Question: I'm on the learning curve up the Silverlight trail. I'm a data-centric developer so I naturally picked up the ADO.NET Data Services client along the way. I'm scratching my head over a real-world scenario and can't seem to find any help in documentation, blogs etc.
I've got a complex Tutor entity with related entity sets for Addresses, PhoneNumbers, and EmailAddresses. I've also got a couple other sets like Subjects and Certifications. Along with all this come foreign keys to lookup tables for things like StatusCodes, AddressTypes (like Home, Business etc), EmailTypes and so on. All this is encapsulated in an edmx in my Model project. Here's a portion of the structure.

In Silverlight I've got a UserControl that is a data entry form for this tutor. I've created a DTO like object for the data binding to the client's TextBox controls. All's well till the user clicks Save.
The Save routine creates and adds a Tutor and Person objects and adds them to the DataServiceContext and links them properly. Where I'm running into trouble is that I have to add a related entity that's ALREADY stored in the context on the database such as code tables.
For example, the person may have multiple Subject specialties: Elementary Math, Elementary Science etc. The TutorSubjectSet has to relate to 3 other sets: Subject (e.g.. Math), SubjectLevel (e.g.. Elementary) and then to the Tutor. My DTO has a list of combined Subject_With_Level items that presents a sub-set of a true Cartesian selection (there's no such thing as Elementary (school) Calculus at least not where I went to school :-). That list shows up as a checkbox list on the UI. So, when the user clicks Save I pick up the checked items and I try to do a lookup on the combined Subject_With_Level.SubjectId and .SubjectLevelId values against the code tables that have those values.
This is where I'm lost. In a server-side function, I'd be OK because I can do those lookups in-line and get the entity immediately. In an Async situation, how do I get the related entities while I'm busy assembling the person graph? Doing an Async call in the middle of the Save process doesn't work.
I've tried various things: I tried making an ad-hoc replica of the SubjectLevel using the Subject_With_Level.SubjectLevelId and attaching that to the context as follows:
'''
public static SubjectLevel MakeFakeSubjectLevelFor(TutoringEntities ctx, Subject_With_Level subjectAndLevel)
{
var subjectLevel = new SubjectLevel()
{
SubjectLevelId = subjectAndLevel.SubjectLevelId,
Description = subjectAndLevel.SubjectLevel,
EffectiveDate = DateTime.Now,
EnteredBy = "",
EnteredDate = DateTime.Now,
Type = subjectAndLevel.SubjectLevel
};
try { ctx.AttachTo("SubjectLevelSet", subjectLevel); }
catch { //this tries to catch situations where the level (eg. Elementary) has already been created }
return subjectLevel;
}
'''
This approach works for situations where there are no duplicates (it also has the advantage that I don't have to do an additional call.) For example in Addresses, there will be only one Home address (I have a similar function: MakeAFakeAddressTypeFor()). You'll notice I have a try/catch that catches the error if the items is already inserted into the SubjectLevelSet. If the item has already been inserted and I hit that error, the returned subjectLevel is not attached to the context. I get an error since the item is not being tracked. However, I can't retrieve an existing subjectLevel without issuing an Async query against the SubjectLevelSet even if it's in my local context.
What I'd like to do is:
'''
var lev = ctx.SubjectLevelSet.Where(l => l.SubjectLevelId == subjectAndLevel.SubjectLevelId).FirstOrDefault();
if(lev == null )
lev = Helpers.MakeFakeSubjectLevelFor(ctx, subjectAndLevel);
'''
but I get: "Specified method is not supported" which I assume means I have to do the query Async so I'm back to the same situation.
I've also tried to retrieve a list of SubjectLevels in the Loaded event delegate. That way I'd have the set of SubjectElements on hand when the Save button is pushed. Same problem, I have to issue an Async call to do a search even if I've got it in-hand. I tried iterating through the list for the one I needed but that gave me an error saying that the entity was not being tracked by the context.
So... clearly I'm not understanding this and am doing it wrong but I can't find any practical examples that do this kind of thing. The how-to examples just happily load primitives into the entity to be stored. No examples that I've seen show related entities and how to retrieve them. I could make it simple and just store integer values for the codeId and not relate them via FK's but that would be too much of a compromise.
Thanks for any help you can provide me.
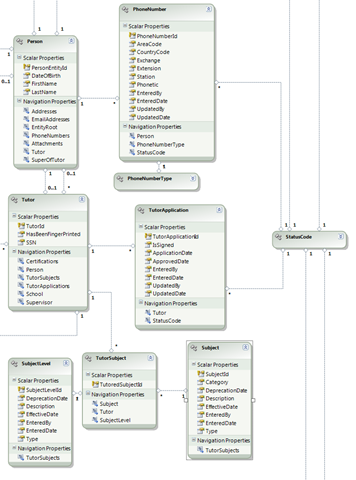
Answer: Realistically speaking I think you feel that you have to do the query Async because it takes too long? Is that assumption correct? If that is the case, you should examine what you are trying to do with the query itself. I always find that if I can write the SQL to get exactly the data I want then I can move forward with writing the LINQ to it (using something like LINQPad).
Additionally, you can also make a SQL view which "flattens" your complex graph. Then in EF update wizard make sure you select the view. That way everytime you are building this custom complex DTO you can just issue a server side where clause instead and populate your values there.
If I am way out in left field just let me know, I have extensive experience with EF in very complex business data object scenarios and I am more than likely reading your situation incorrectly.
I think people on SO were not answering because it was lengthy and they were hoping for a bounty, just a guess though.